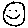
Label: smiley face